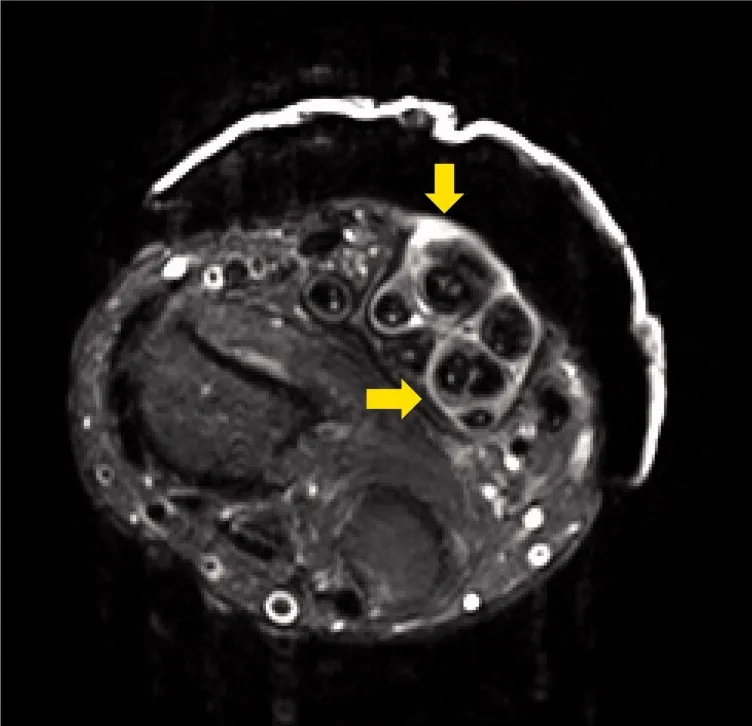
Contrast-enhanced MRI showing hypertrophy of the synovial sheath on the flexor tendon (arrows) with T2 fat suppression.
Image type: radiology (mri)